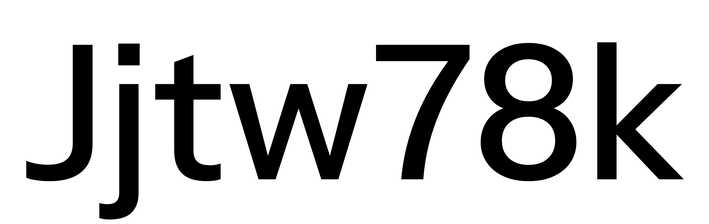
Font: InstrumentSans_Medium